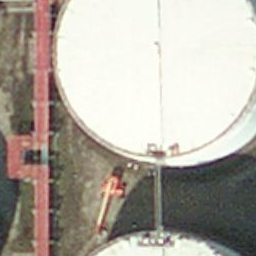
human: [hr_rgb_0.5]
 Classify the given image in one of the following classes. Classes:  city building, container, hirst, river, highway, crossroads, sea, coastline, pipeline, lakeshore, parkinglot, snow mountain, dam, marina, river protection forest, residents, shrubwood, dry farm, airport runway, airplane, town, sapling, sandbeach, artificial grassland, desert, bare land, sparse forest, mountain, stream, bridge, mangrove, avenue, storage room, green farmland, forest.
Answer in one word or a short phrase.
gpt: storage room